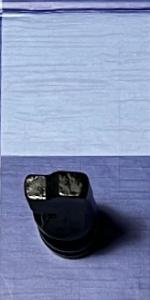
Label: Knight_Black